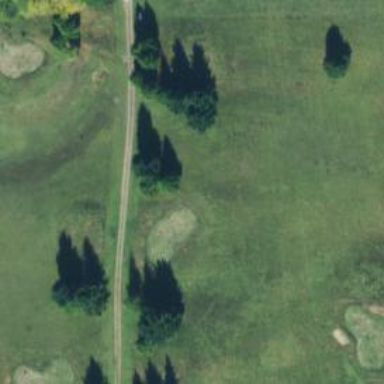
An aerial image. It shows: Golf hole for the sport of golf.